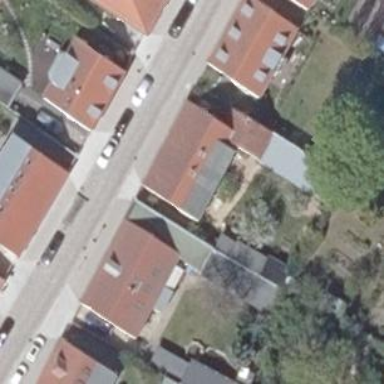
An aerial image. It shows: Residential building with gabled roof made of red roof tiles. The building's exterior is painted orange.